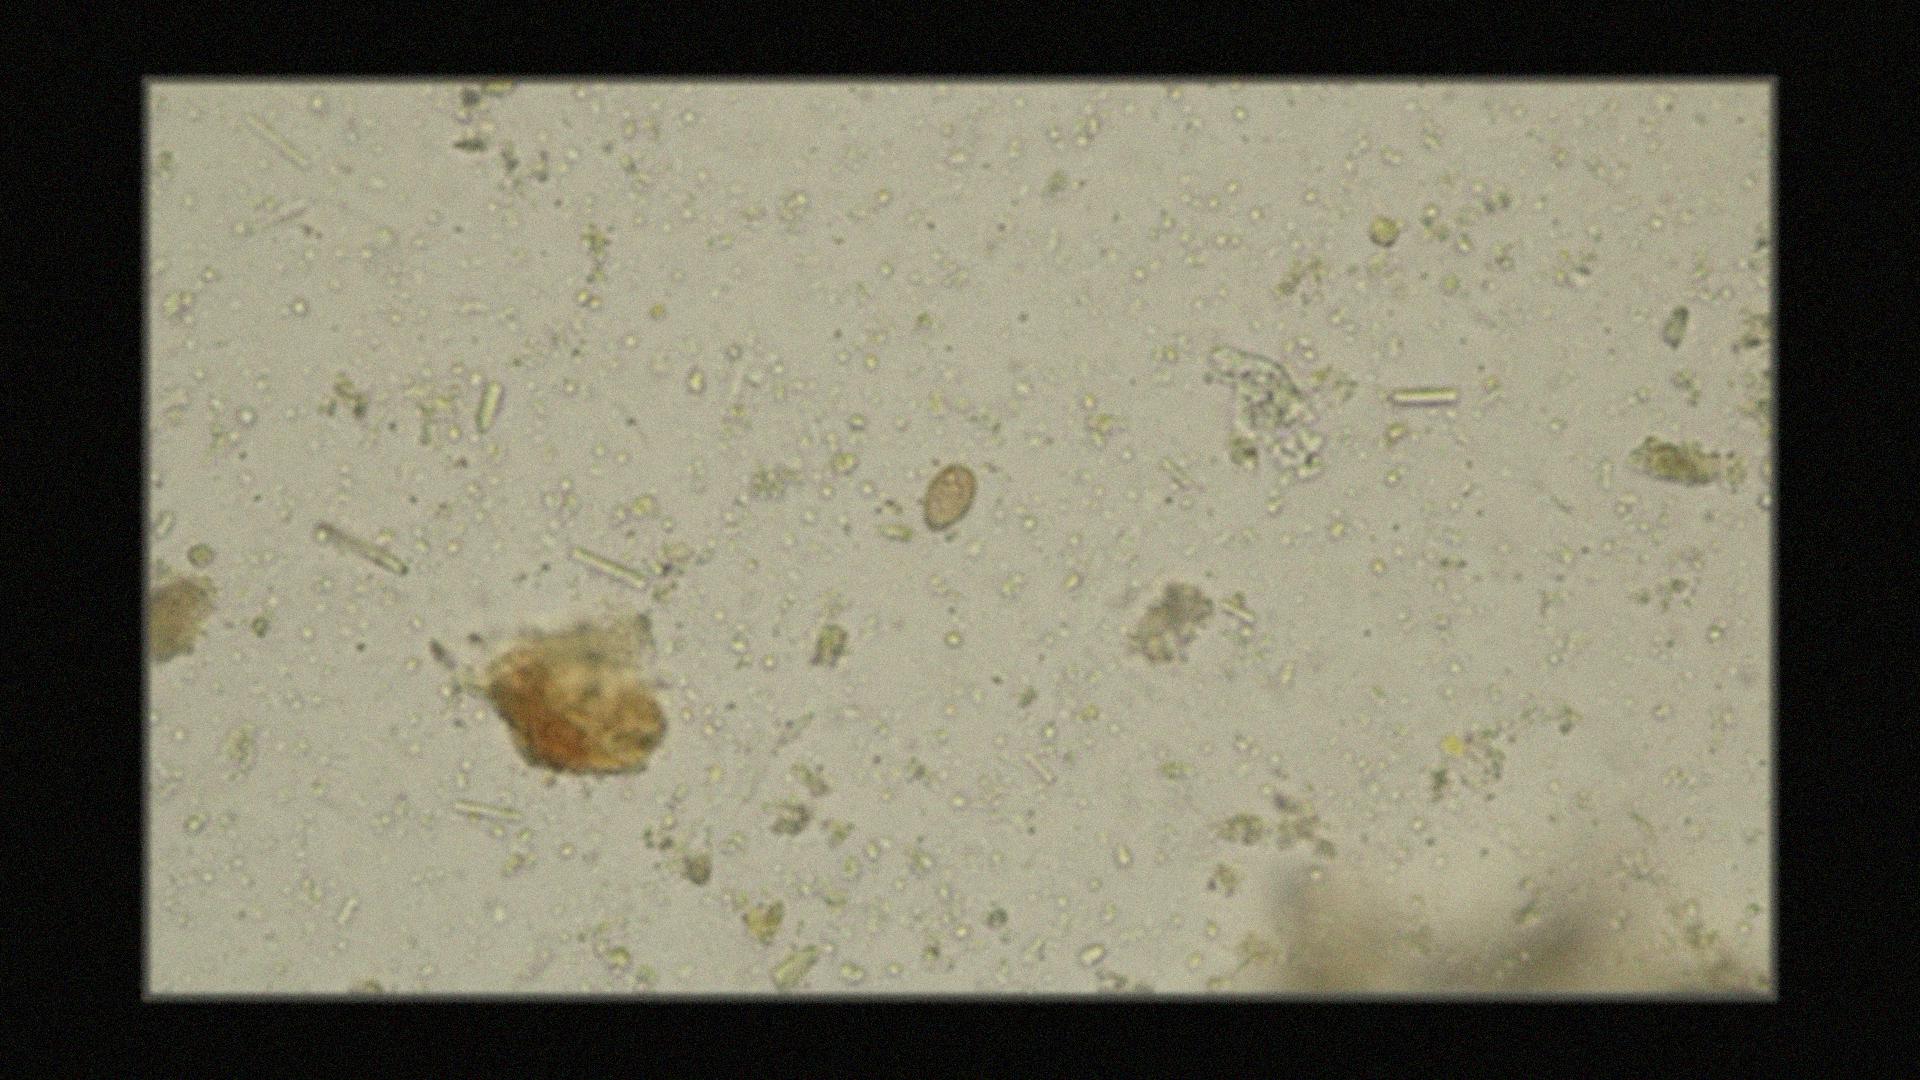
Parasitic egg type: Opisthorchis viverrine